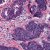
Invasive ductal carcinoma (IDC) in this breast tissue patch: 1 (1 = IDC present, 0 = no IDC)